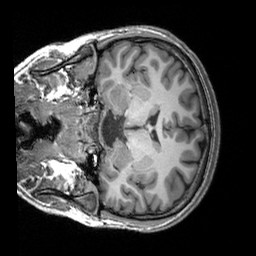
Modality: T1w
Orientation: coronal
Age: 21
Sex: male
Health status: healthy
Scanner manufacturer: siemens
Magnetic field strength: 3 T
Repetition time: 2.3 s
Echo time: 0.00303 s